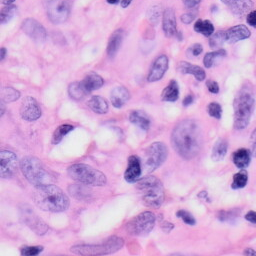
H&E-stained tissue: Skin